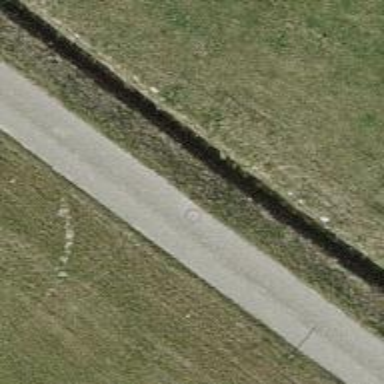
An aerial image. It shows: Well-maintained track road of grade 1.